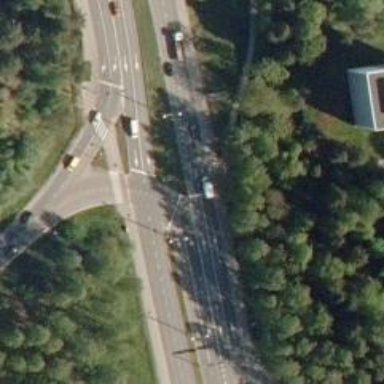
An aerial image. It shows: Asphalt motorway link.